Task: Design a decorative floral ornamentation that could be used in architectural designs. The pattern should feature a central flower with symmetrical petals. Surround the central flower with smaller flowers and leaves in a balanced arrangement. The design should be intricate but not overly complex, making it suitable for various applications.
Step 303:
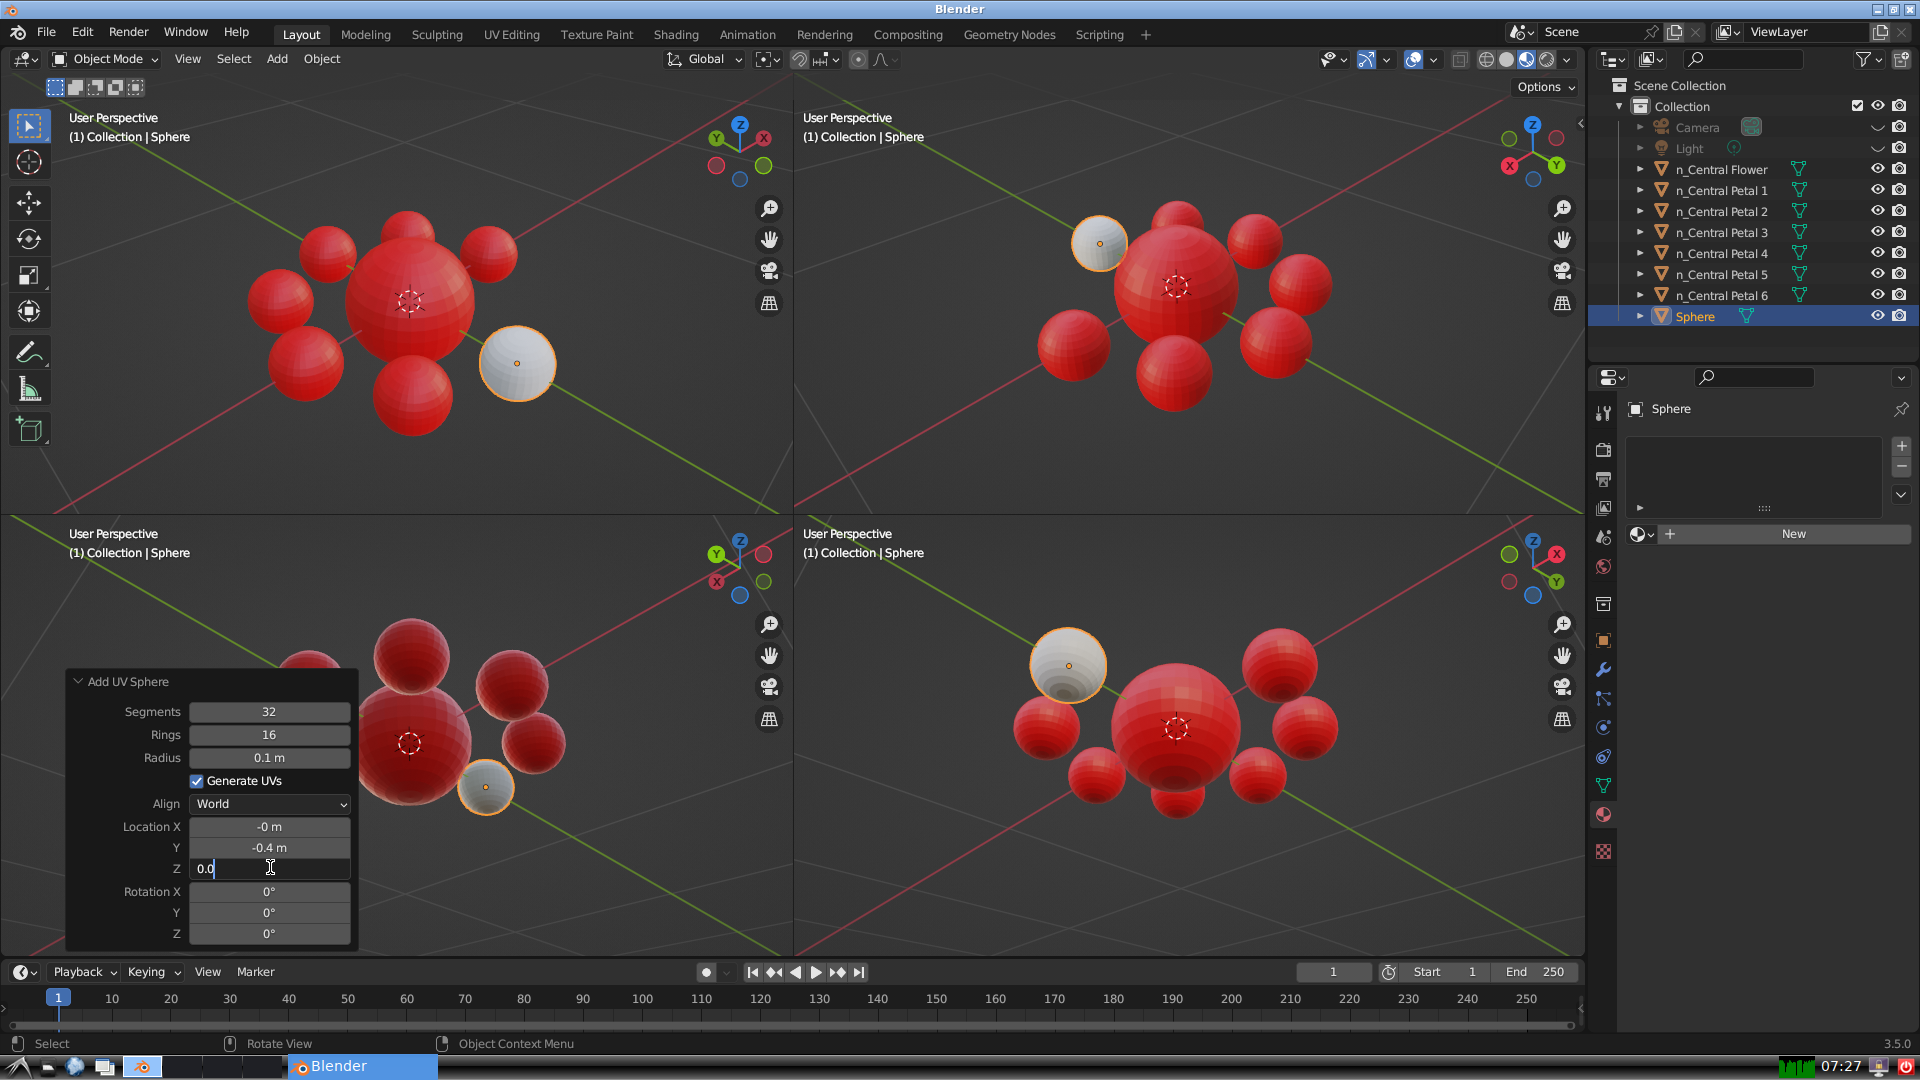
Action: {"key_press": ['Return']}